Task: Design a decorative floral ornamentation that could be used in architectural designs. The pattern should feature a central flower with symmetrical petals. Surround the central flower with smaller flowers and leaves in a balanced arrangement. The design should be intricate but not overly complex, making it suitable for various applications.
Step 444:
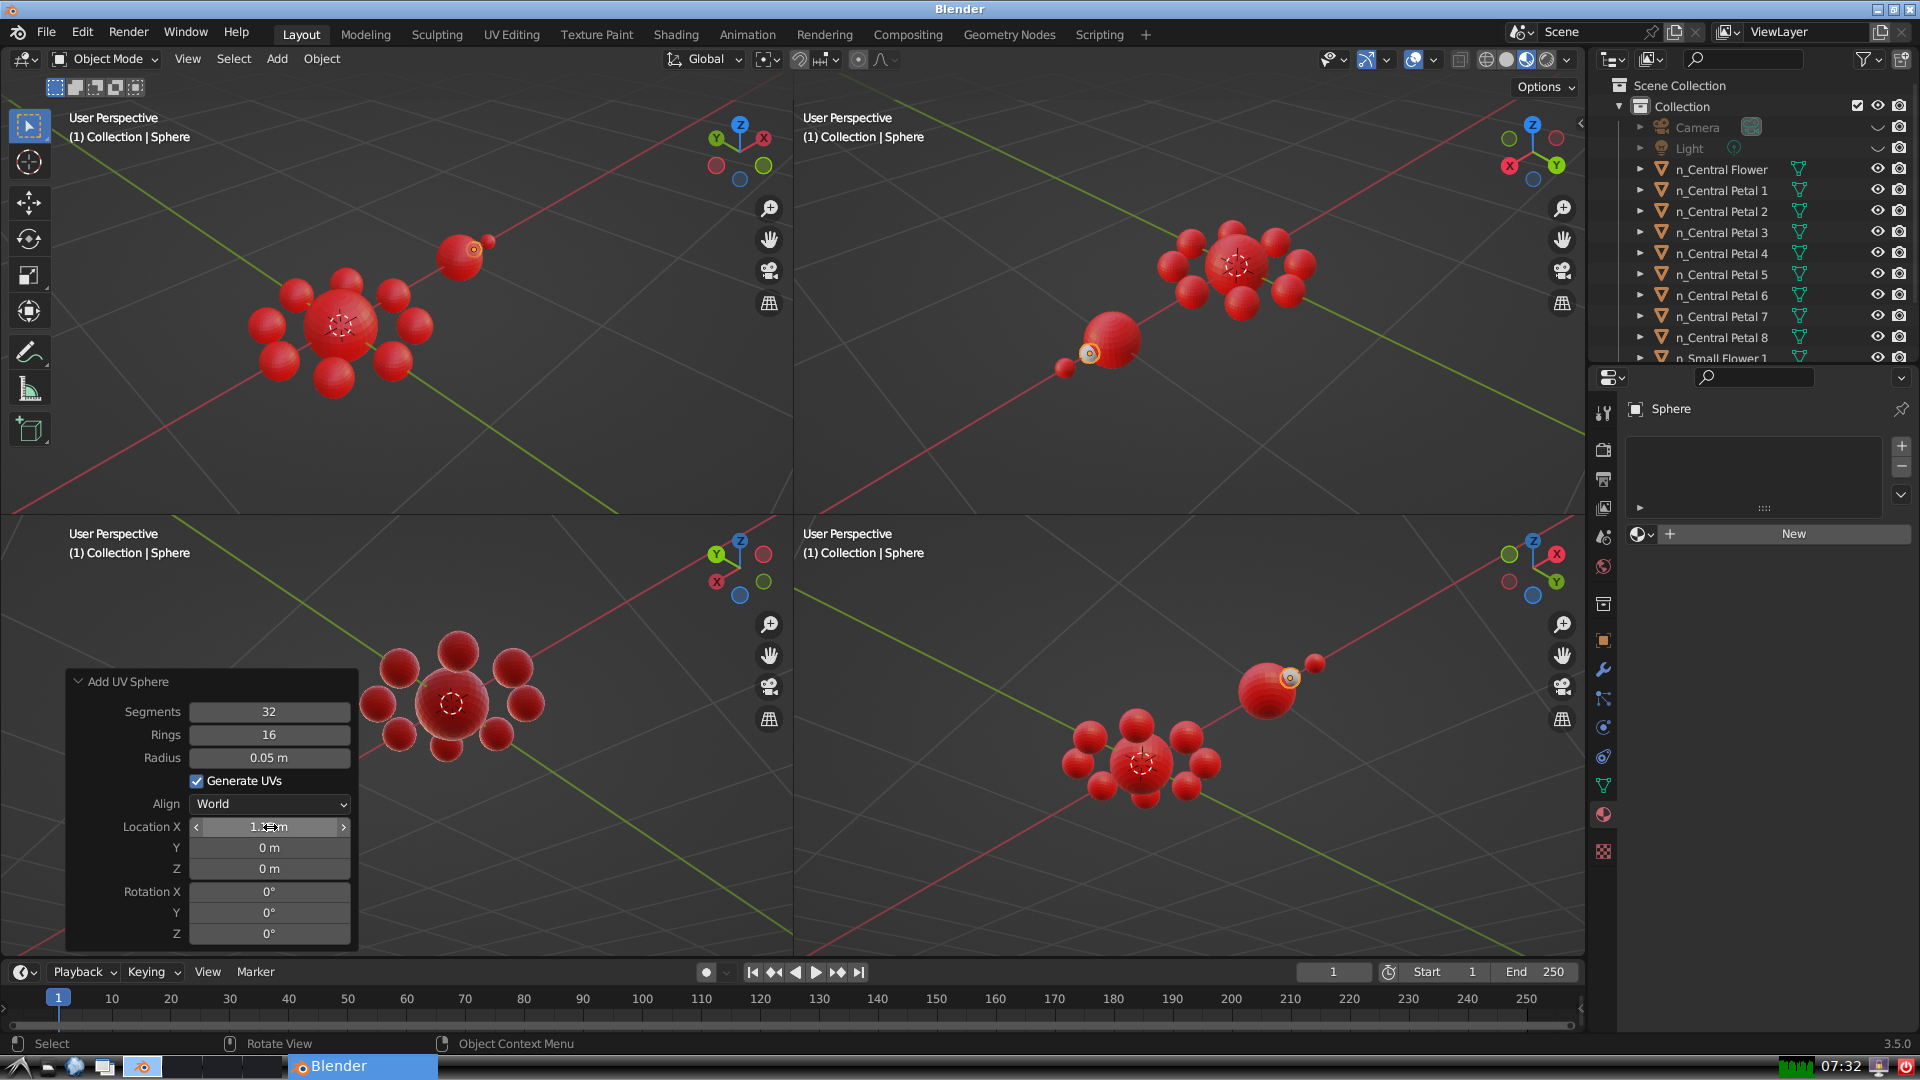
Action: {"mouse_move": [270, 849]}